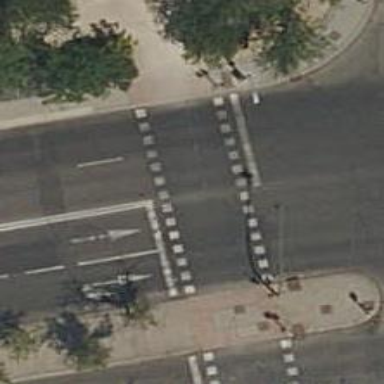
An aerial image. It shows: Road with traffic signals at the crossing.